Question: In short, I'm trying to make a bar (using GWT's wrapper for HTML5 canvas) that will show something reasonable for a given value, no matter what the value of the bottom and top of the chart actually are. I'm assuming the best approach is logarithmic, but I'm completely open to any other solution.
Assumptions:
- Our "bar" vertical, measuring 200 pixels high, 35 pixels wide.- We're showing a "site" versus it's parent "region". The units are ones of power (e.g. kW, MW, GW).- The "region" has a range of 1 kW to 55.19 GW. The average value is 27.6 MW. - Approximately 95% of sites within the region are much closer to 1 W than 55 GW, but the top 5% skew the average significantly.- The 'first site' has a value of '12.67 MW'. The 'second site' has a value of '192.21 kW'.
Obviously the second site wouldn't even register on a linear graph, while the first would register very low.
How can I make this bar more useful? For example, I'd like the top 5% of sites that skew the region's average to represent only a small portion (5%) of the total bar, while the other 95% should represent 95%.

The line in the lower area of the bar is the region average line, while the entire bar represents Minimum (bottom) to Maximum (top).
Current Java code using log10:
'''
// BAR_GRAPH_WIDTH = 36, BAR_GRAPH_HEIGHT = 200
// regionNsp (MW): [min=0.0, max=55192.8, avg=27596.5]
// siteNsp (MW) = 187.18
DrawingArea canvas = new DrawingArea(BAR_GRAPH_WIDTH, BAR_GRAPH_HEIGHT);
Rectangle bgRect = new Rectangle(1, 0, BAR_GRAPH_WIDTH - 1, BAR_GRAPH_HEIGHT); // backgound bar
bgRect.setFillColor("white");
canvas.add(bgRect);
int graphSize = (int)(BAR_GRAPH_HEIGHT / Math.log10(regionNsp.getMax()));
int siteHeight = (int)Math.log10(siteNsp - regionNsp.getMin()) * graphSize;
Rectangle valueRect = new Rectangle(1, BAR_GRAPH_HEIGHT-siteHeight, 35, siteHeight);
valueRect.setFillColor("lightgreen");
canvas.add(valueRect);
'''
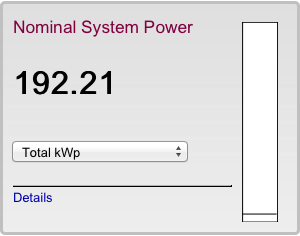
Answer: I admit that I don't know much about GWT, so I'm answering on the basis of how would I show your values on a paper-and-pencil graph. That answer is that you've answered your own question - use logs. The range from 1000 to <PHONE> with an average around 27600000, after taking (common base 10) logs, becomes about 3 to 11, with the average around 7.4.
The caveat is that what you gain in "reasonableness" you do loose in perspective. Take the decibel scale, which is (common base 10) log based. The difference between an 80 decibel sound and an 85 decibel sound doesn't seem like a big change, except that the second is more energetic.